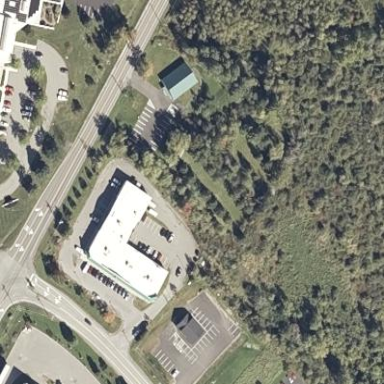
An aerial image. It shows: Parking area.